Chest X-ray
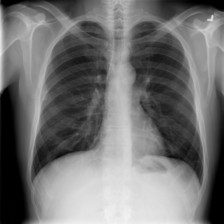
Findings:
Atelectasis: negative
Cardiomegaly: negative
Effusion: negative
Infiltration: positive
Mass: negative
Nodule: negative
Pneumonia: negative
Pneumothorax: negative
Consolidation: negative
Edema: negative
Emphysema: negative
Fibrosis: negative
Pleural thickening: positive
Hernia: negative